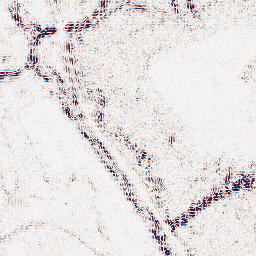
Category: wavelet
Decomposition family: wavelet_biorthogonal
Decomposition parameters: wavelet: bior4.4
level: 2
Upsampling method: quadratic
Upsampling parameters: scale: 8
Upsampling scale: 8